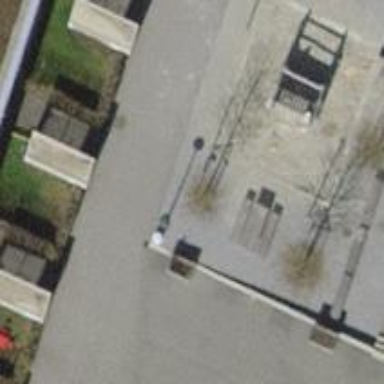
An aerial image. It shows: Picnic table located in leisure land area.